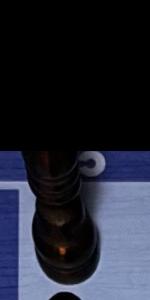
Label: Bishop_Black